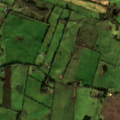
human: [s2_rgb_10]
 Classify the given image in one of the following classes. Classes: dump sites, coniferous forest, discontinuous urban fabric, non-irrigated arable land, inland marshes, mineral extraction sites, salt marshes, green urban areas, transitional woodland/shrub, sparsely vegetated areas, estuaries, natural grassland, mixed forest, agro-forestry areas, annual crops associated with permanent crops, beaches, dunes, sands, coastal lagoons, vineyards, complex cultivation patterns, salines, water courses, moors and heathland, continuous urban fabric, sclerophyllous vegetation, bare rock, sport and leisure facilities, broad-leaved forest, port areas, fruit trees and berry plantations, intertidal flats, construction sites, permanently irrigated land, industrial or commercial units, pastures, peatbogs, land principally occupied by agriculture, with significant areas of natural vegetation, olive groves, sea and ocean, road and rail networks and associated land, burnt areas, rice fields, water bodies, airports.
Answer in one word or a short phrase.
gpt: non-irrigated arable land, pastures